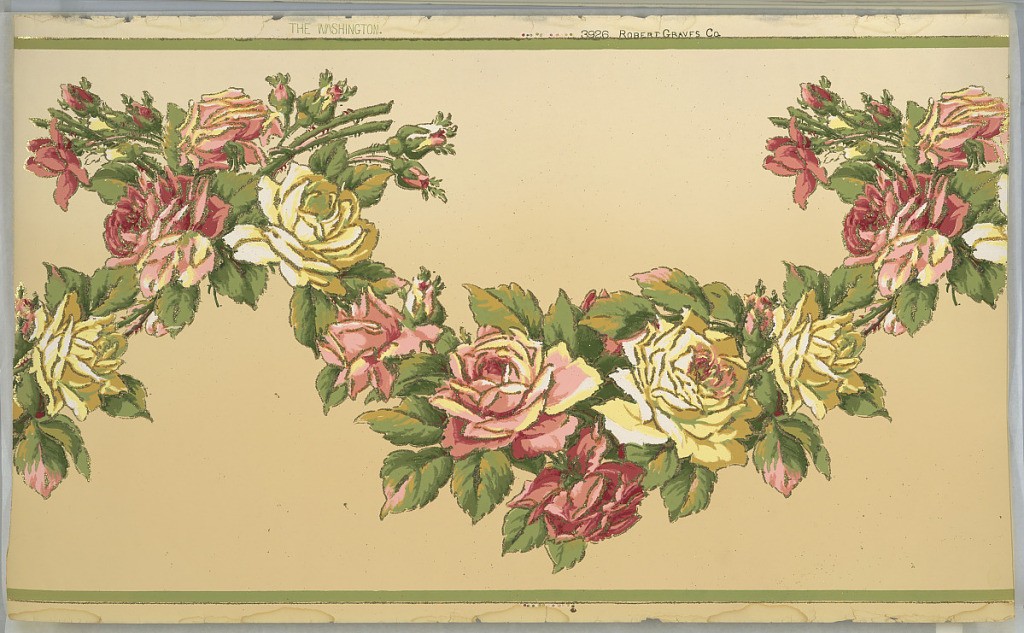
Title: The Washington
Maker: Robert Graves Co., New York, New York
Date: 1905–1915
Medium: Machine-printed paper, mica flakes
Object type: Frieze
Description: Flitter frieze. Large pink and yellow rose swags outlined in gold mica flakes. Ground shades from beige to cream (bottom to top). Printed in greens, yellows, pinks, red, white, and gold mica flakes. Printed in top selvedge: "The Washington Robert Graves Co." pattern number "3926".